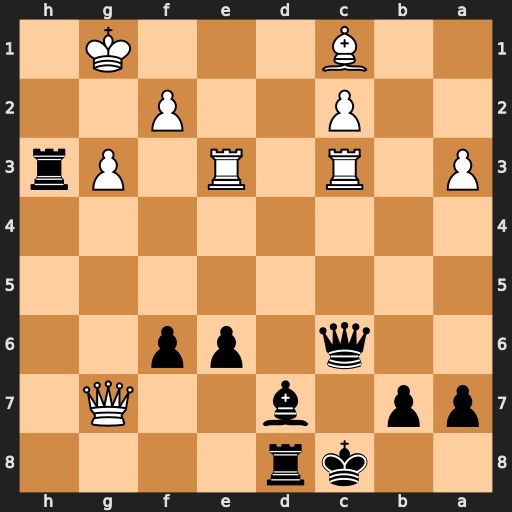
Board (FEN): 2kr4/pp1b2Q1/2q1pp2/8/8/P1R1R1Pr/2P2P2/2B3K1
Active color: b
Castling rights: -
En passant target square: -
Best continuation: Rh1#